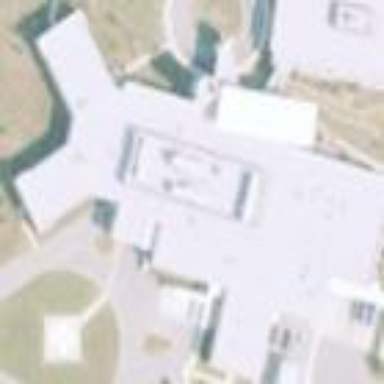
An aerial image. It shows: Hospital building.